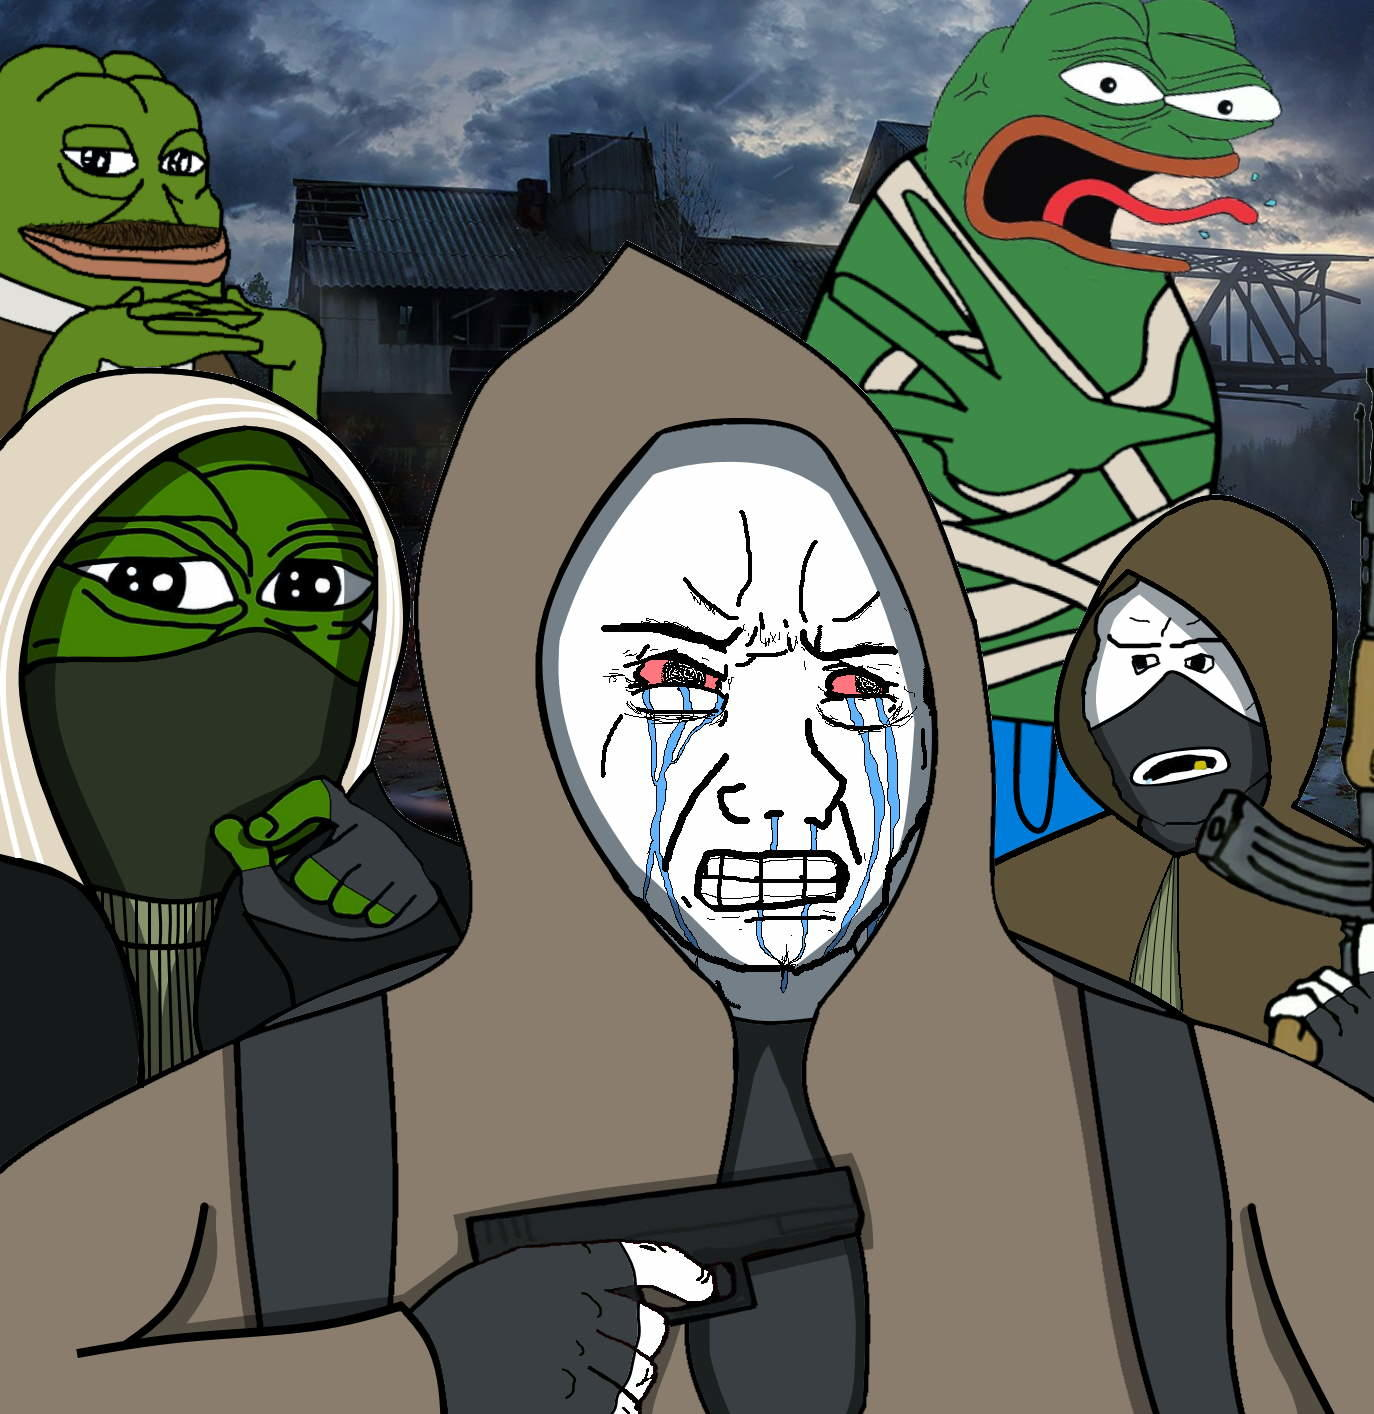
Label: 5_Wojak_with_Background